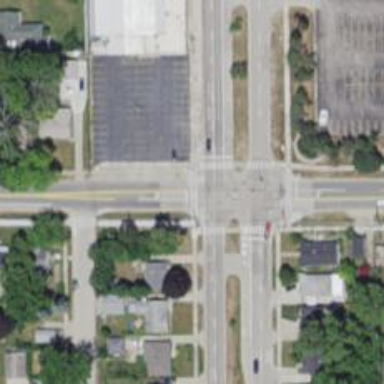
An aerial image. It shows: Marked crossing on the road.